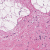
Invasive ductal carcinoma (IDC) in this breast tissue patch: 0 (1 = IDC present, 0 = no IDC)